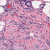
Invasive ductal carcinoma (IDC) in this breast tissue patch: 1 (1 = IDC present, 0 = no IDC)